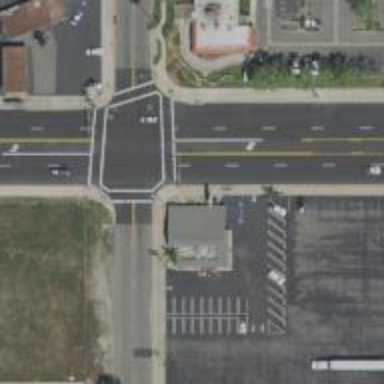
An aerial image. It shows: Marked crossing on the road.